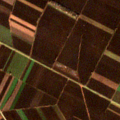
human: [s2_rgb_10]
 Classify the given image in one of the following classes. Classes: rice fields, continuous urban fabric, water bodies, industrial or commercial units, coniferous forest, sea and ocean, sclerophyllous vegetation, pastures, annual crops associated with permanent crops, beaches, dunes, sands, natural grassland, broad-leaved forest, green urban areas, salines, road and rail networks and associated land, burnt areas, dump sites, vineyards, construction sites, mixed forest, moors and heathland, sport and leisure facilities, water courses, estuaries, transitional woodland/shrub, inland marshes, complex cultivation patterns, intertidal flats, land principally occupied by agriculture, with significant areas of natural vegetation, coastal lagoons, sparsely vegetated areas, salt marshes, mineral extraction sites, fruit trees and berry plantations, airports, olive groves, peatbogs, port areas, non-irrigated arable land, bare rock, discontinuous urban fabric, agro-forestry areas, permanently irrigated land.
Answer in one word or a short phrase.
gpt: non-irrigated arable land, complex cultivation patterns